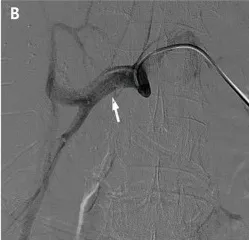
Hepatic artery infusion chemotherapy and portal vein embolization. (B) The right branch of the portal vein before embolization (the white arrow).
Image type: radiology (ct)